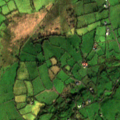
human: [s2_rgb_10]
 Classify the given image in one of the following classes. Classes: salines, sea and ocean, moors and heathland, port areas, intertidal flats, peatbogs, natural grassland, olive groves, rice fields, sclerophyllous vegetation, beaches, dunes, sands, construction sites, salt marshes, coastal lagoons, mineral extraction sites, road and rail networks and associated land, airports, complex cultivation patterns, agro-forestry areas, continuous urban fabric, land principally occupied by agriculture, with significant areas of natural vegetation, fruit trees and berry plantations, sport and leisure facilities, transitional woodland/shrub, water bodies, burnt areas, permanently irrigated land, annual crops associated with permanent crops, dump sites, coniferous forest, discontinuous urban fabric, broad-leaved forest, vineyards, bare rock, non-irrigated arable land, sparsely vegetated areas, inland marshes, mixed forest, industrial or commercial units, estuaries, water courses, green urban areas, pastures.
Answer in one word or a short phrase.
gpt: pastures